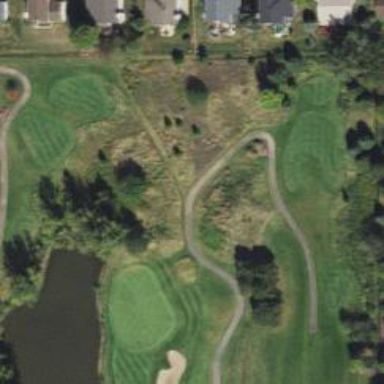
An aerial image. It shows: Service road designated as golf cart path.